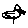
Label: bird